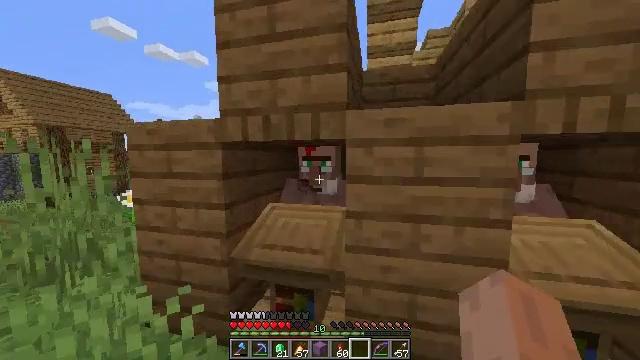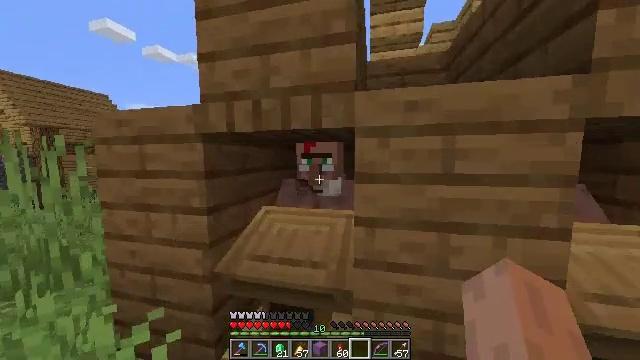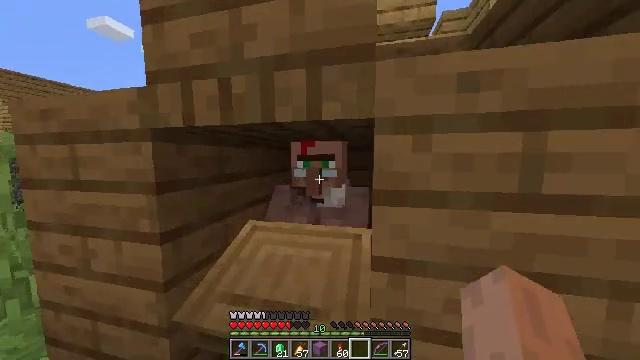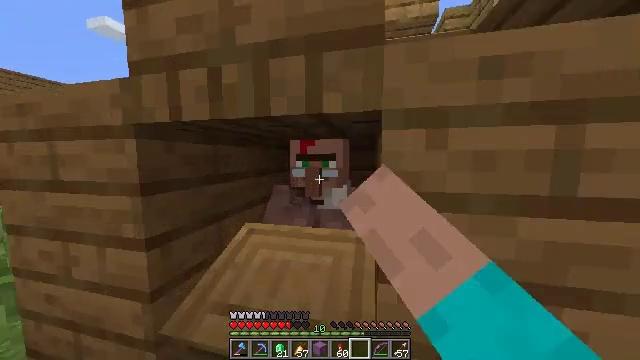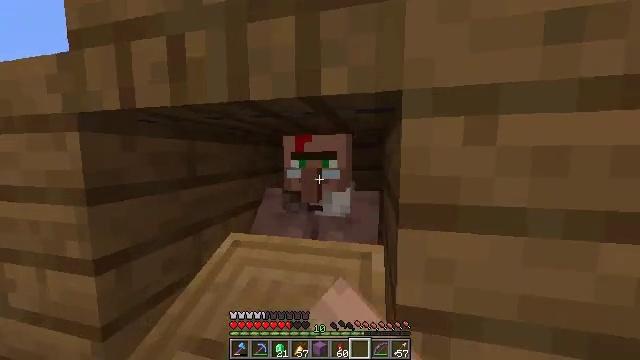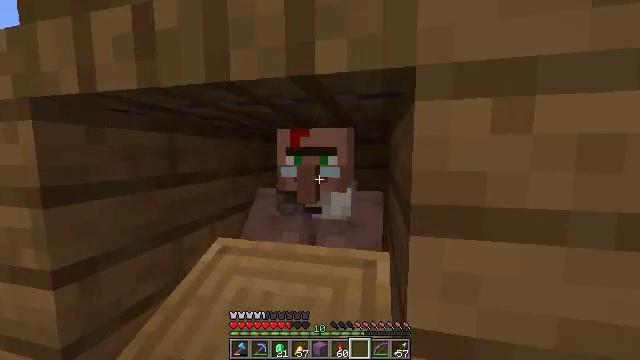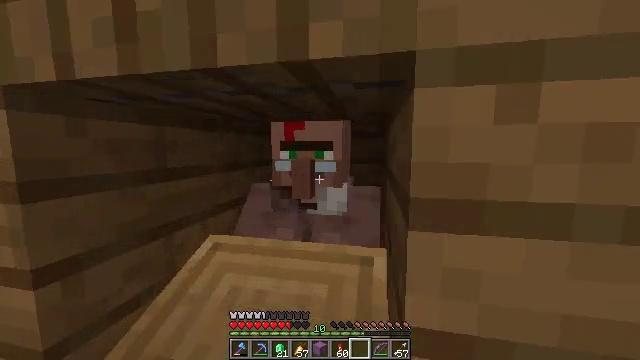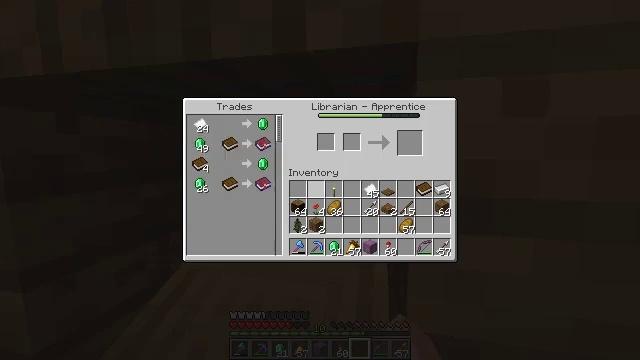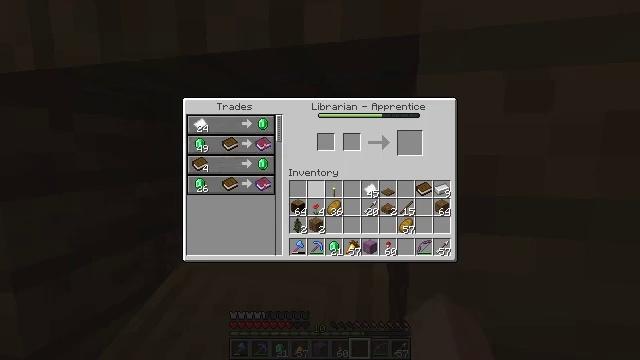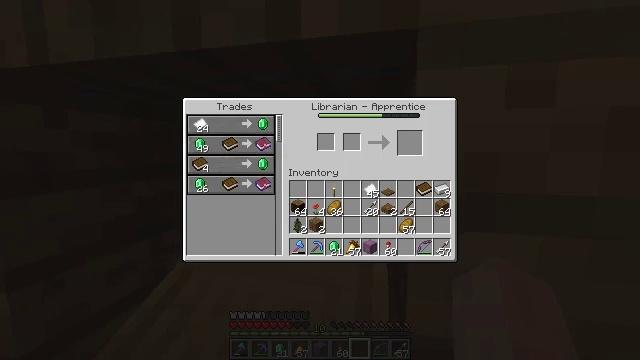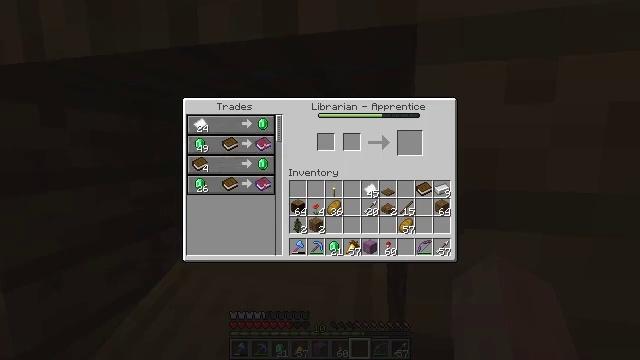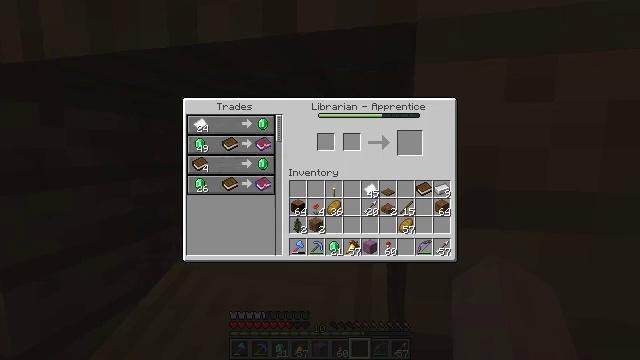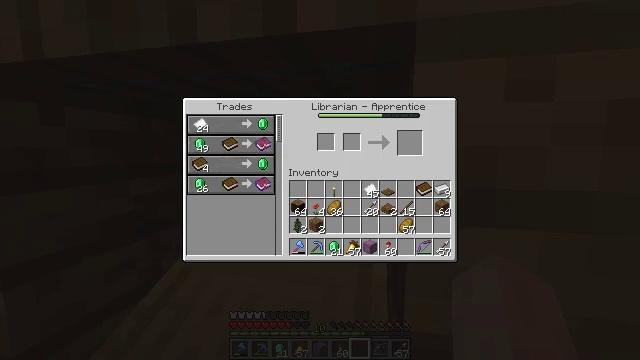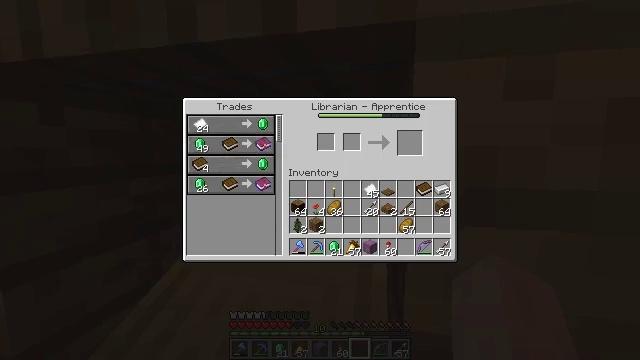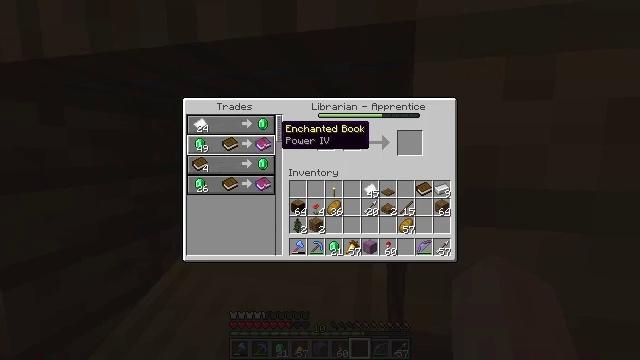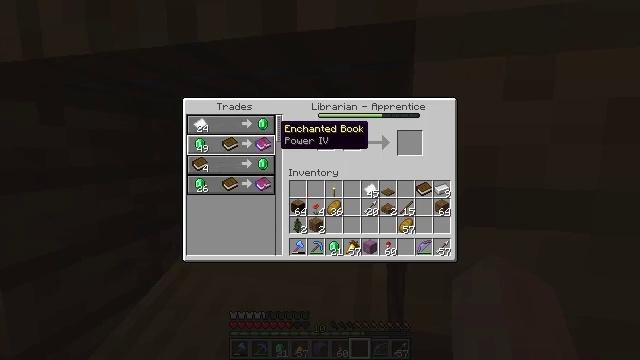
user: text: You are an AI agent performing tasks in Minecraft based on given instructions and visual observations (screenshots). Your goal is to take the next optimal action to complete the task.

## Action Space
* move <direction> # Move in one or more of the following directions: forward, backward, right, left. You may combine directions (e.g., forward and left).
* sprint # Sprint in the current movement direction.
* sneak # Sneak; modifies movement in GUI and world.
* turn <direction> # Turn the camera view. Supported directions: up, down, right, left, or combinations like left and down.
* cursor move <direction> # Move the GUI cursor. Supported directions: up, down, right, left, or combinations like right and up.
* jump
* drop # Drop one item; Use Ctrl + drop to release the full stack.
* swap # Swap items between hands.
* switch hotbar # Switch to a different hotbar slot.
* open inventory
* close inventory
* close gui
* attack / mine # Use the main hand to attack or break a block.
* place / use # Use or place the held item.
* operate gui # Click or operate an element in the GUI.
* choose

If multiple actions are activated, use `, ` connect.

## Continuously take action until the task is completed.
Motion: motion action
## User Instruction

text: Collect the lectern by destroying it.
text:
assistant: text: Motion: move forward, sprint
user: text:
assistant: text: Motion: move forward, use / place
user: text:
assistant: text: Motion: use / place
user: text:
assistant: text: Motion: use / place
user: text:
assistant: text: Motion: no_op
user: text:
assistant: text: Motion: turn down
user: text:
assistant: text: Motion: no_op
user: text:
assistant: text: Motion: no_op
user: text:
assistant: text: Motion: cursor move left and up
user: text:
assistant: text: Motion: cursor move left and up
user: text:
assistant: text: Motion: no_op
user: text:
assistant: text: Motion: cursor move left
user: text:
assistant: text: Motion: cursor move up
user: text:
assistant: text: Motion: no_op
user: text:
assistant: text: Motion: no_op
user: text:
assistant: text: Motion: no_op
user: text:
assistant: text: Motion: no_op
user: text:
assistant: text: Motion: no_op
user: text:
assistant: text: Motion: no_op
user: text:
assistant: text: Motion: no_op
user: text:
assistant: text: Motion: no_op
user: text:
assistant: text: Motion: no_op
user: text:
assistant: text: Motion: no_op
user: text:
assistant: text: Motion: cursor move left and down
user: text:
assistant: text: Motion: cursor move down
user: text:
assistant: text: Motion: no_op
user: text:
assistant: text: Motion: no_op
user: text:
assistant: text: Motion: no_op
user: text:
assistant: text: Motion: no_op
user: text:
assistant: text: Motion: no_op